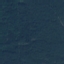
Label: Forest